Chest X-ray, PA view. Patient: 47 years old, sex F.
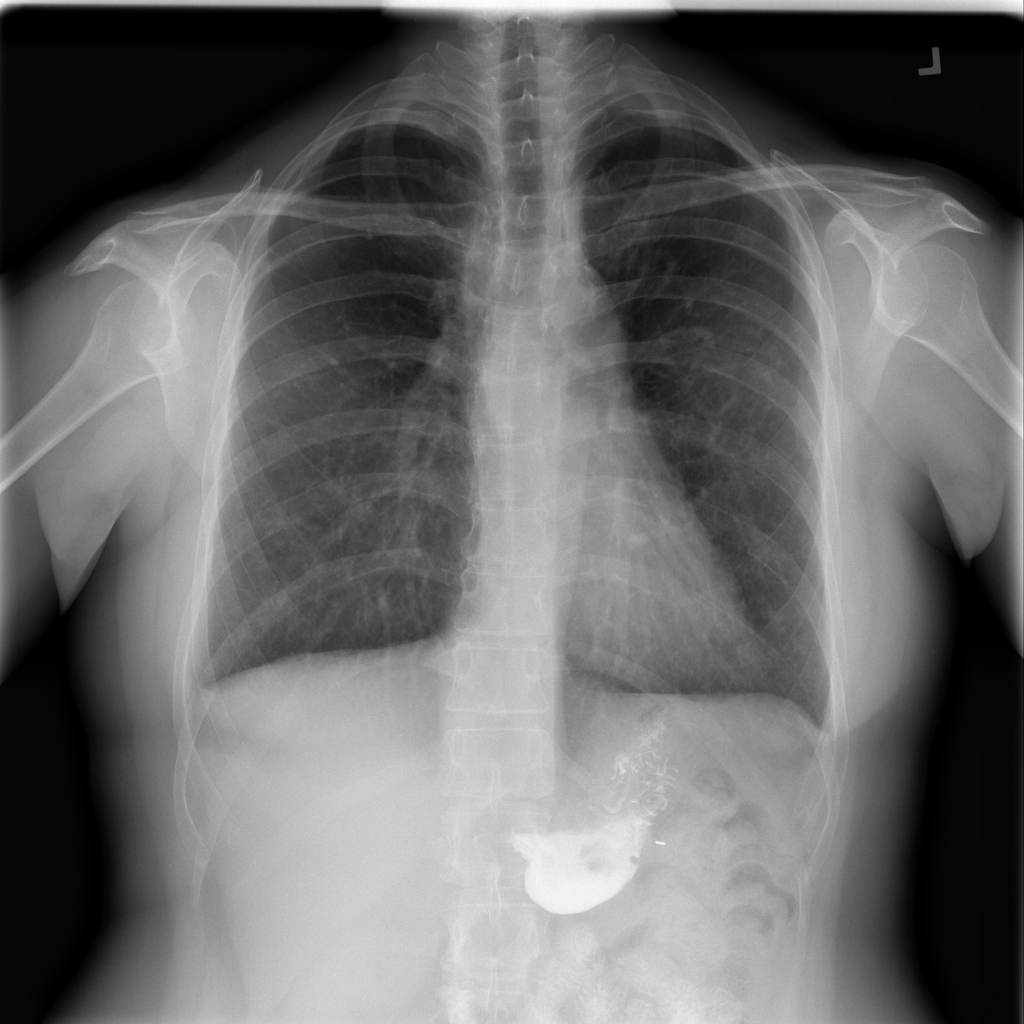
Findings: No Finding